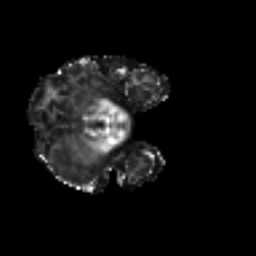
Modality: FA
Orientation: axial
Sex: female
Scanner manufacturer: ge
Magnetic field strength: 3 T
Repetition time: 7 s
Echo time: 0.0808 s